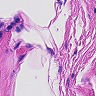
Metastatic tissue present: no